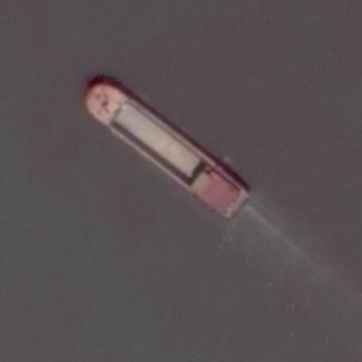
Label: civil